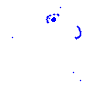
Particle: electron